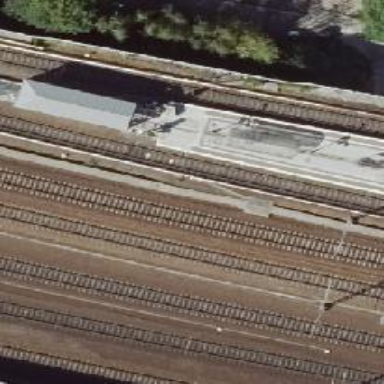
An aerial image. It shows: Railway signal.